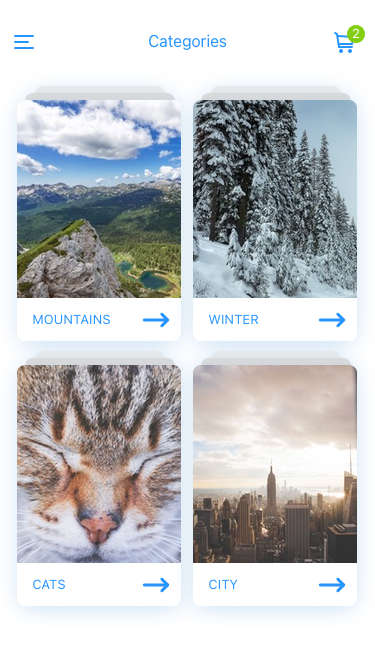
Text in this UI design:
Mountains
Cats
Winter
City
2
Categories